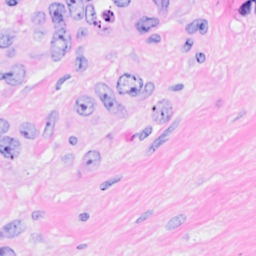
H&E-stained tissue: Breast